Interaction volume radius: 5 \u00c5
Interaction volume height: 15 \u00c5
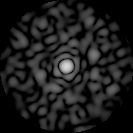
Disorder parameter: 0.791